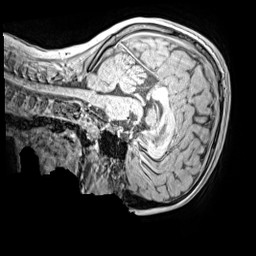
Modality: MP2RAGE
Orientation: sagittal
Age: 11
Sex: male
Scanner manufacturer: siemens
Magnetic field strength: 3 T
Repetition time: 4 s
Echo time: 0.00299 s